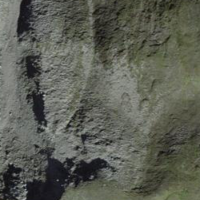
EUNIS habitat code: 26
Species observed at this site:
Pyrrhocorax graculus
Aquila chrysaetos
Lophophanes cristatus
Garrulus glandarius